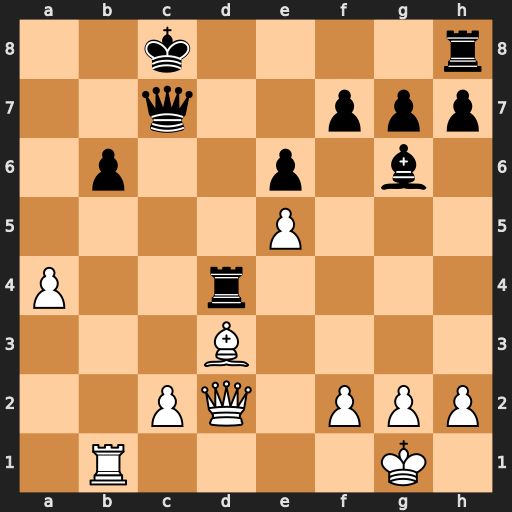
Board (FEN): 2k4r/2q2ppp/1p2p1b1/4P3/P2r4/3B4/2PQ1PPP/1R4K1
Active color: w
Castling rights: -
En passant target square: -
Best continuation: Ba6+ Kb8 Qxd4